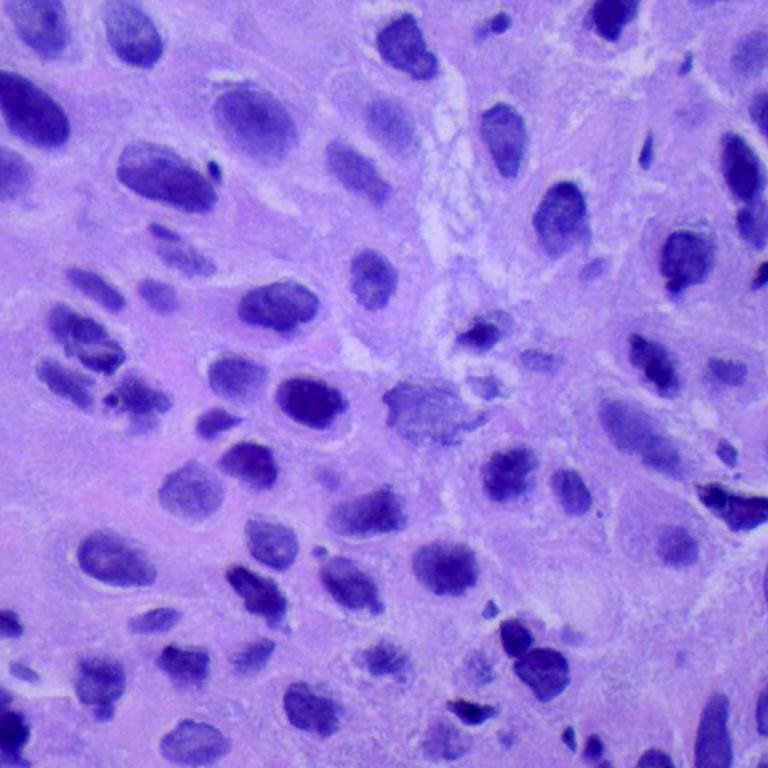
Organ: lung
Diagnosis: squamous carcinomas